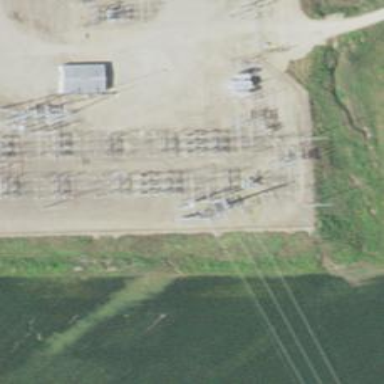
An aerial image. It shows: Switch used for power control.